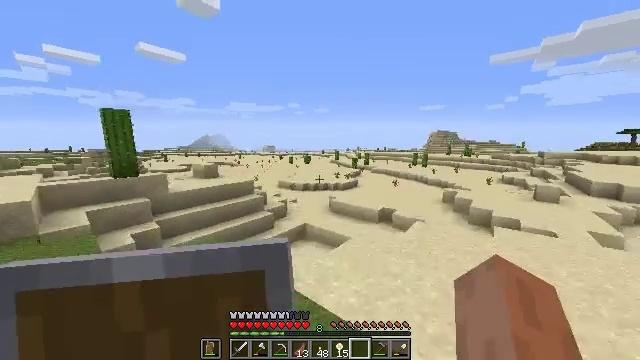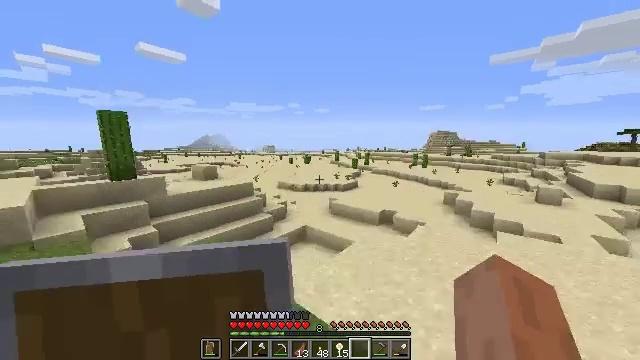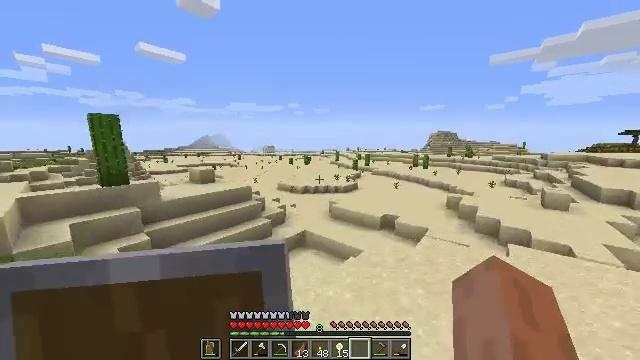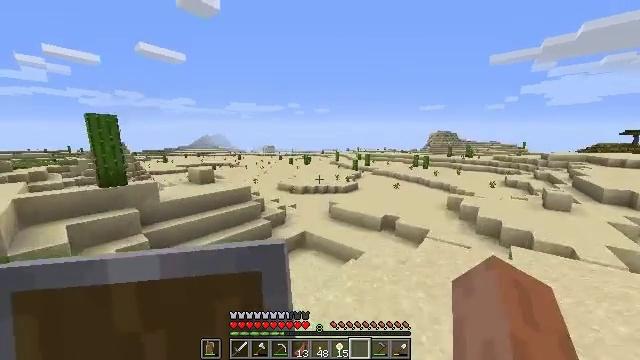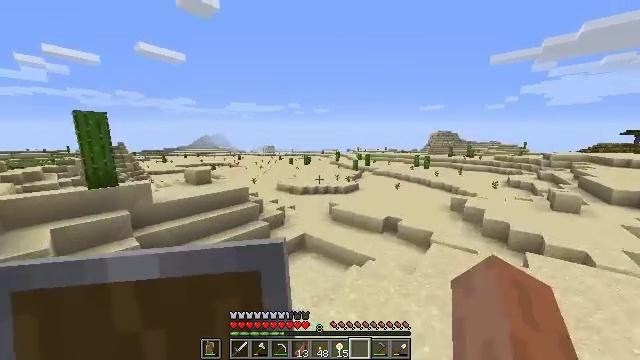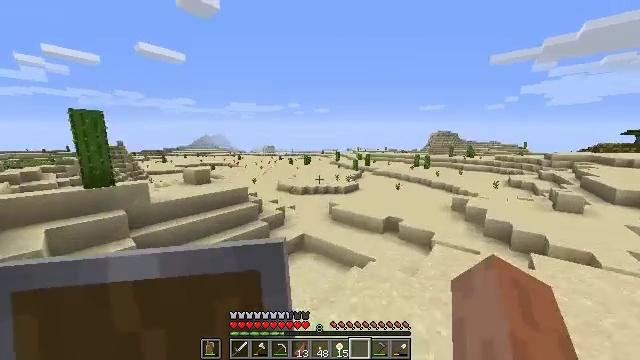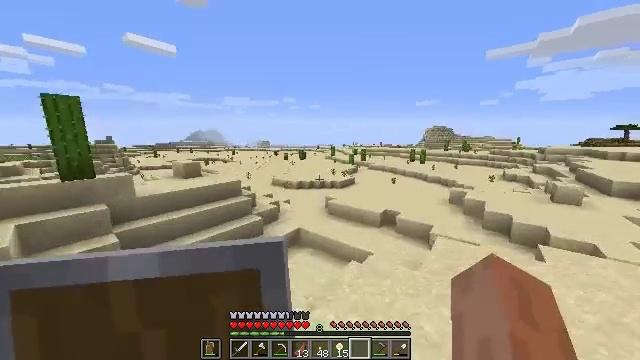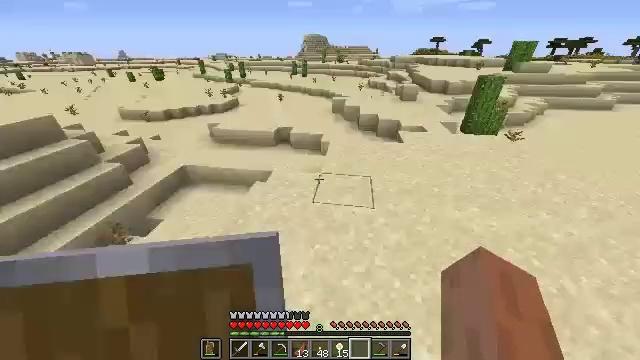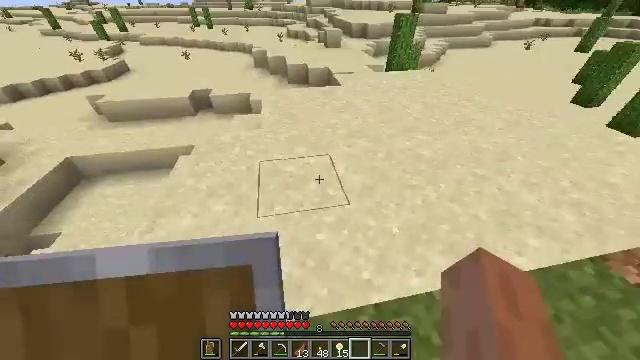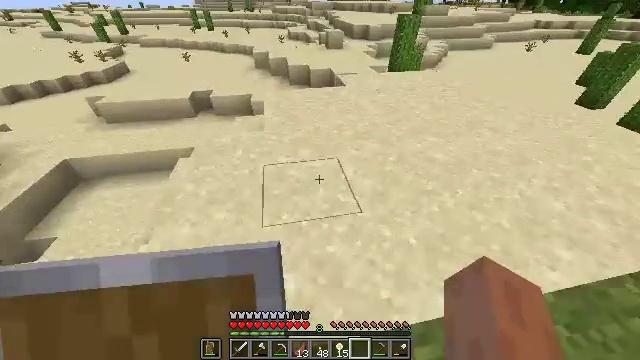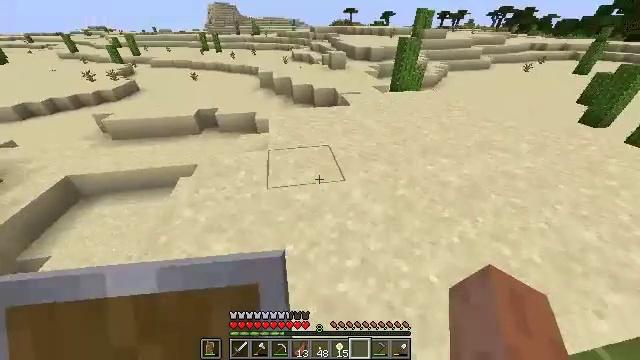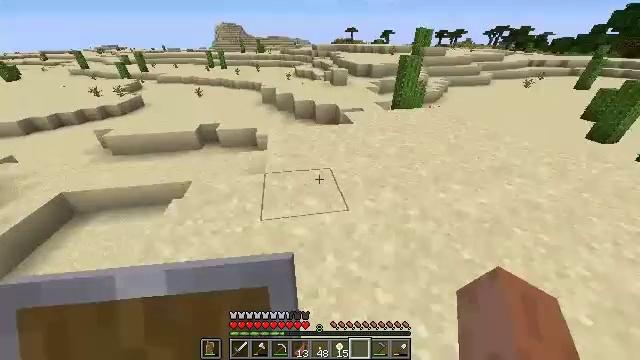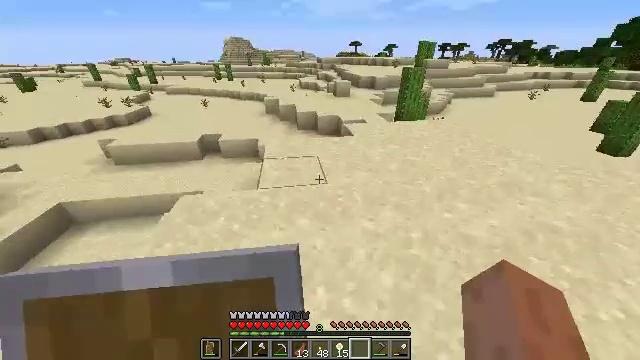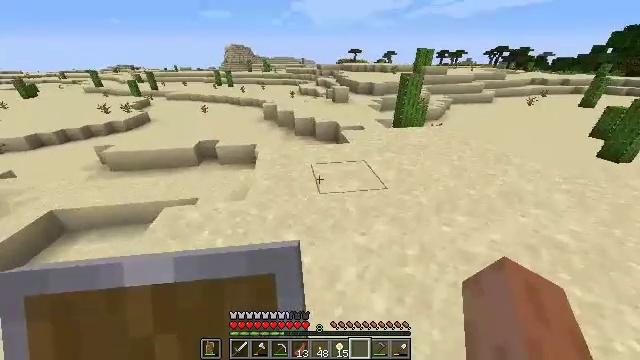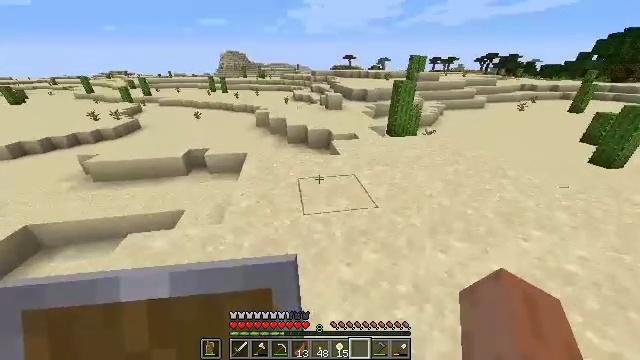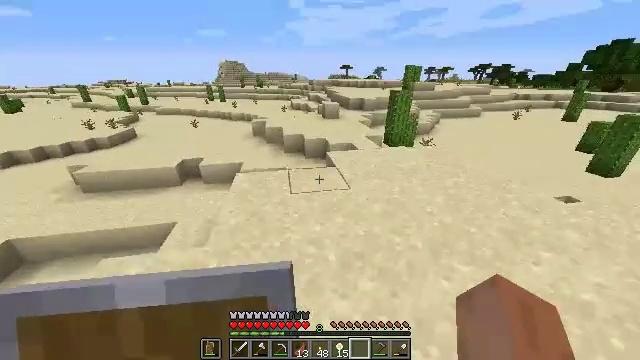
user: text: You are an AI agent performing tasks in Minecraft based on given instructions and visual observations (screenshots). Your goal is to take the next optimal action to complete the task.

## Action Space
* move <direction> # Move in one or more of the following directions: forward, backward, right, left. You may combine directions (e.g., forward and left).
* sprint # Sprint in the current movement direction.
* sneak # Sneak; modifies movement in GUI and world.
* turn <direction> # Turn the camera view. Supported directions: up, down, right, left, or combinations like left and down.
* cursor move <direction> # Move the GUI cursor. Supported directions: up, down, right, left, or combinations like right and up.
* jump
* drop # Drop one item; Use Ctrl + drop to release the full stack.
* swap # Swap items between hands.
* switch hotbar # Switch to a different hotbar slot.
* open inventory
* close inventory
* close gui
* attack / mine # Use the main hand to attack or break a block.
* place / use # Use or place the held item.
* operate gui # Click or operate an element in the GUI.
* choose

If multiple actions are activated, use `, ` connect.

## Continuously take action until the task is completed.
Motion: motion action
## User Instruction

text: Attack the potted dead bush to break it.
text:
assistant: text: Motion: move forward, jump
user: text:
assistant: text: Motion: move forward, jump
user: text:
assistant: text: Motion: move forward, jump
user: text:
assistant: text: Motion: move forward, jump
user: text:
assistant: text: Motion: move forward, jump
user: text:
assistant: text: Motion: move forward, turn right and down, jump
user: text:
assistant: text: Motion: move forward, turn right and down, jump
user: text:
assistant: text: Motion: move forward and move right, turn right and down, jump
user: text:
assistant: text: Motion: move forward and move right
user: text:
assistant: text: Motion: move forward and move right, turn up
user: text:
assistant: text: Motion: move forward and move right, turn up
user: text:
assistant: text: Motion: move forward and move right, turn left and up
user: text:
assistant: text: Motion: move forward and move right, turn up
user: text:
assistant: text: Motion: move forward, turn right and up
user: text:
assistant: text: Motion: move forward, turn up
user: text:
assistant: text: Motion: move forward
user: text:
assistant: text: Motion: move forward
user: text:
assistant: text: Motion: move forward, jump
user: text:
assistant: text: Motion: move forward, jump
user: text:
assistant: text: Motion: move forward, jump
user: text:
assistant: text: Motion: move forward, jump
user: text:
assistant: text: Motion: move forward, jump
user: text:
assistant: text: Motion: move forward, jump
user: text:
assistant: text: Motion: move forward, jump
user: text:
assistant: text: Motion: move forward, jump
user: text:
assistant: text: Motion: move forward, turn left, jump
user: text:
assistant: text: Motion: move forward, turn left
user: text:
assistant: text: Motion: move forward
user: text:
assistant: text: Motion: move forward
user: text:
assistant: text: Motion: move forward, turn right and up